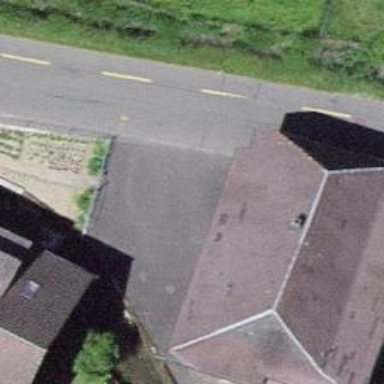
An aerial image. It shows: Residential building.